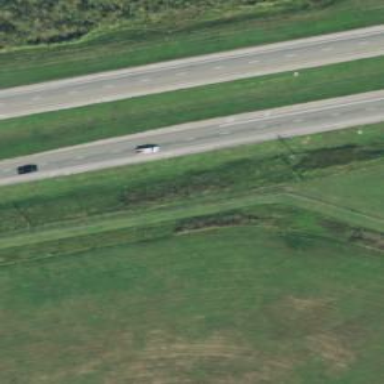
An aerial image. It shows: This image shows trunk highway that functions as expressway.